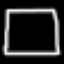
Label: square